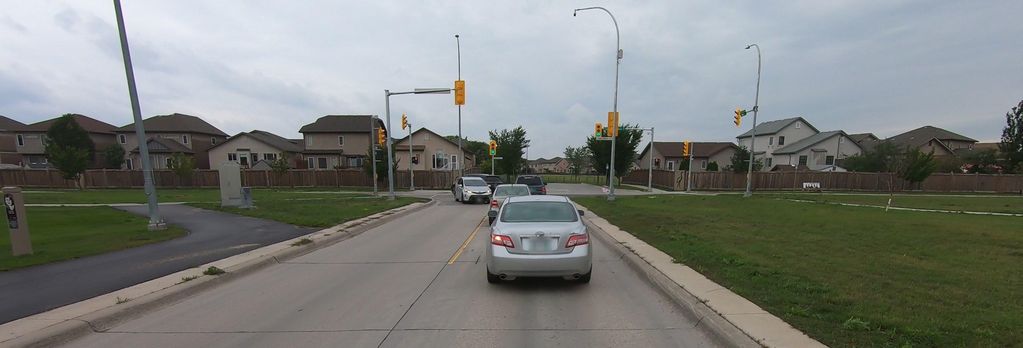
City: winnipeg